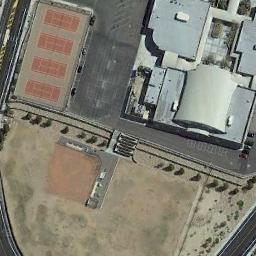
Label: tennis_court